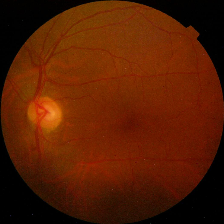
Diabetic retinopathy grade: No DR